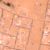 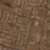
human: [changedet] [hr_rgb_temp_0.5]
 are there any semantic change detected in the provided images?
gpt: The urbanization has intensified in the area.